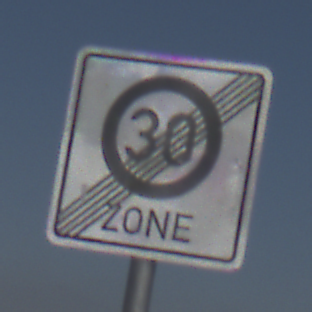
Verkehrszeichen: EndeZone30
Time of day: Midday
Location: Outdoor (Nature)
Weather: PartlyCloudy
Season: NotSpecified
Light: Natural